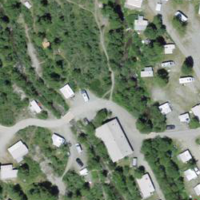
EUNIS habitat code: 53
Species observed at this site:
Motacilla cinerea
Lophophanes cristatus
Troglodytes troglodytes
Dendrocopos major
Bromius obscurus
Bistorta vivipara
Fringilla coelebs
Euphorbia cyparissias
Bistorta officinalis
Turdus merula
Eulithis populata
Caltha palustris
Parus major
Sitta europaea
Cinclus cinclus
Aglais urticae
Periparus ater